Aerial crown-view tile of a tropical tree (Barro Colorado Island, Panama), acquired 20250217:
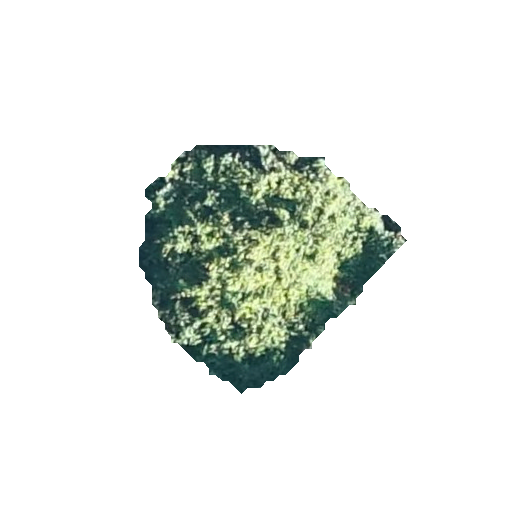
Species: Croton billbergianus
GBIF accepted scientific name: Croton billbergianus
Crown area: 63.51 m²